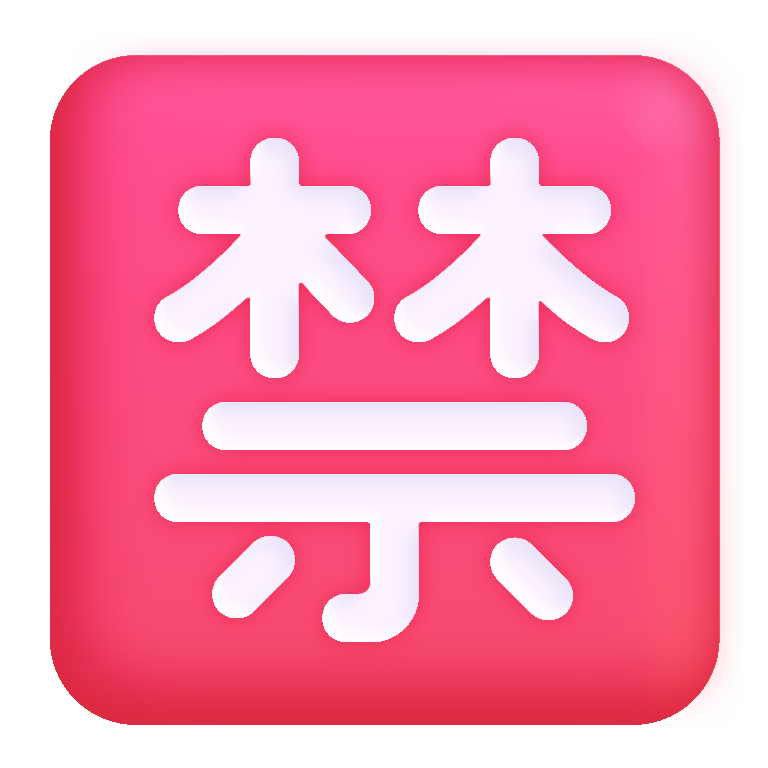
japanese prohibited button color